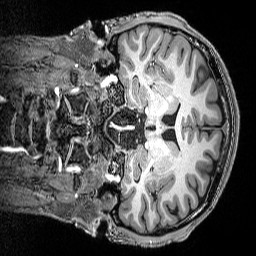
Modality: T1w
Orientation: coronal
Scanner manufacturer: siemens
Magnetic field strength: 3 T
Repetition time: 2.5 s
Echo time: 0.00343 s